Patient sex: M
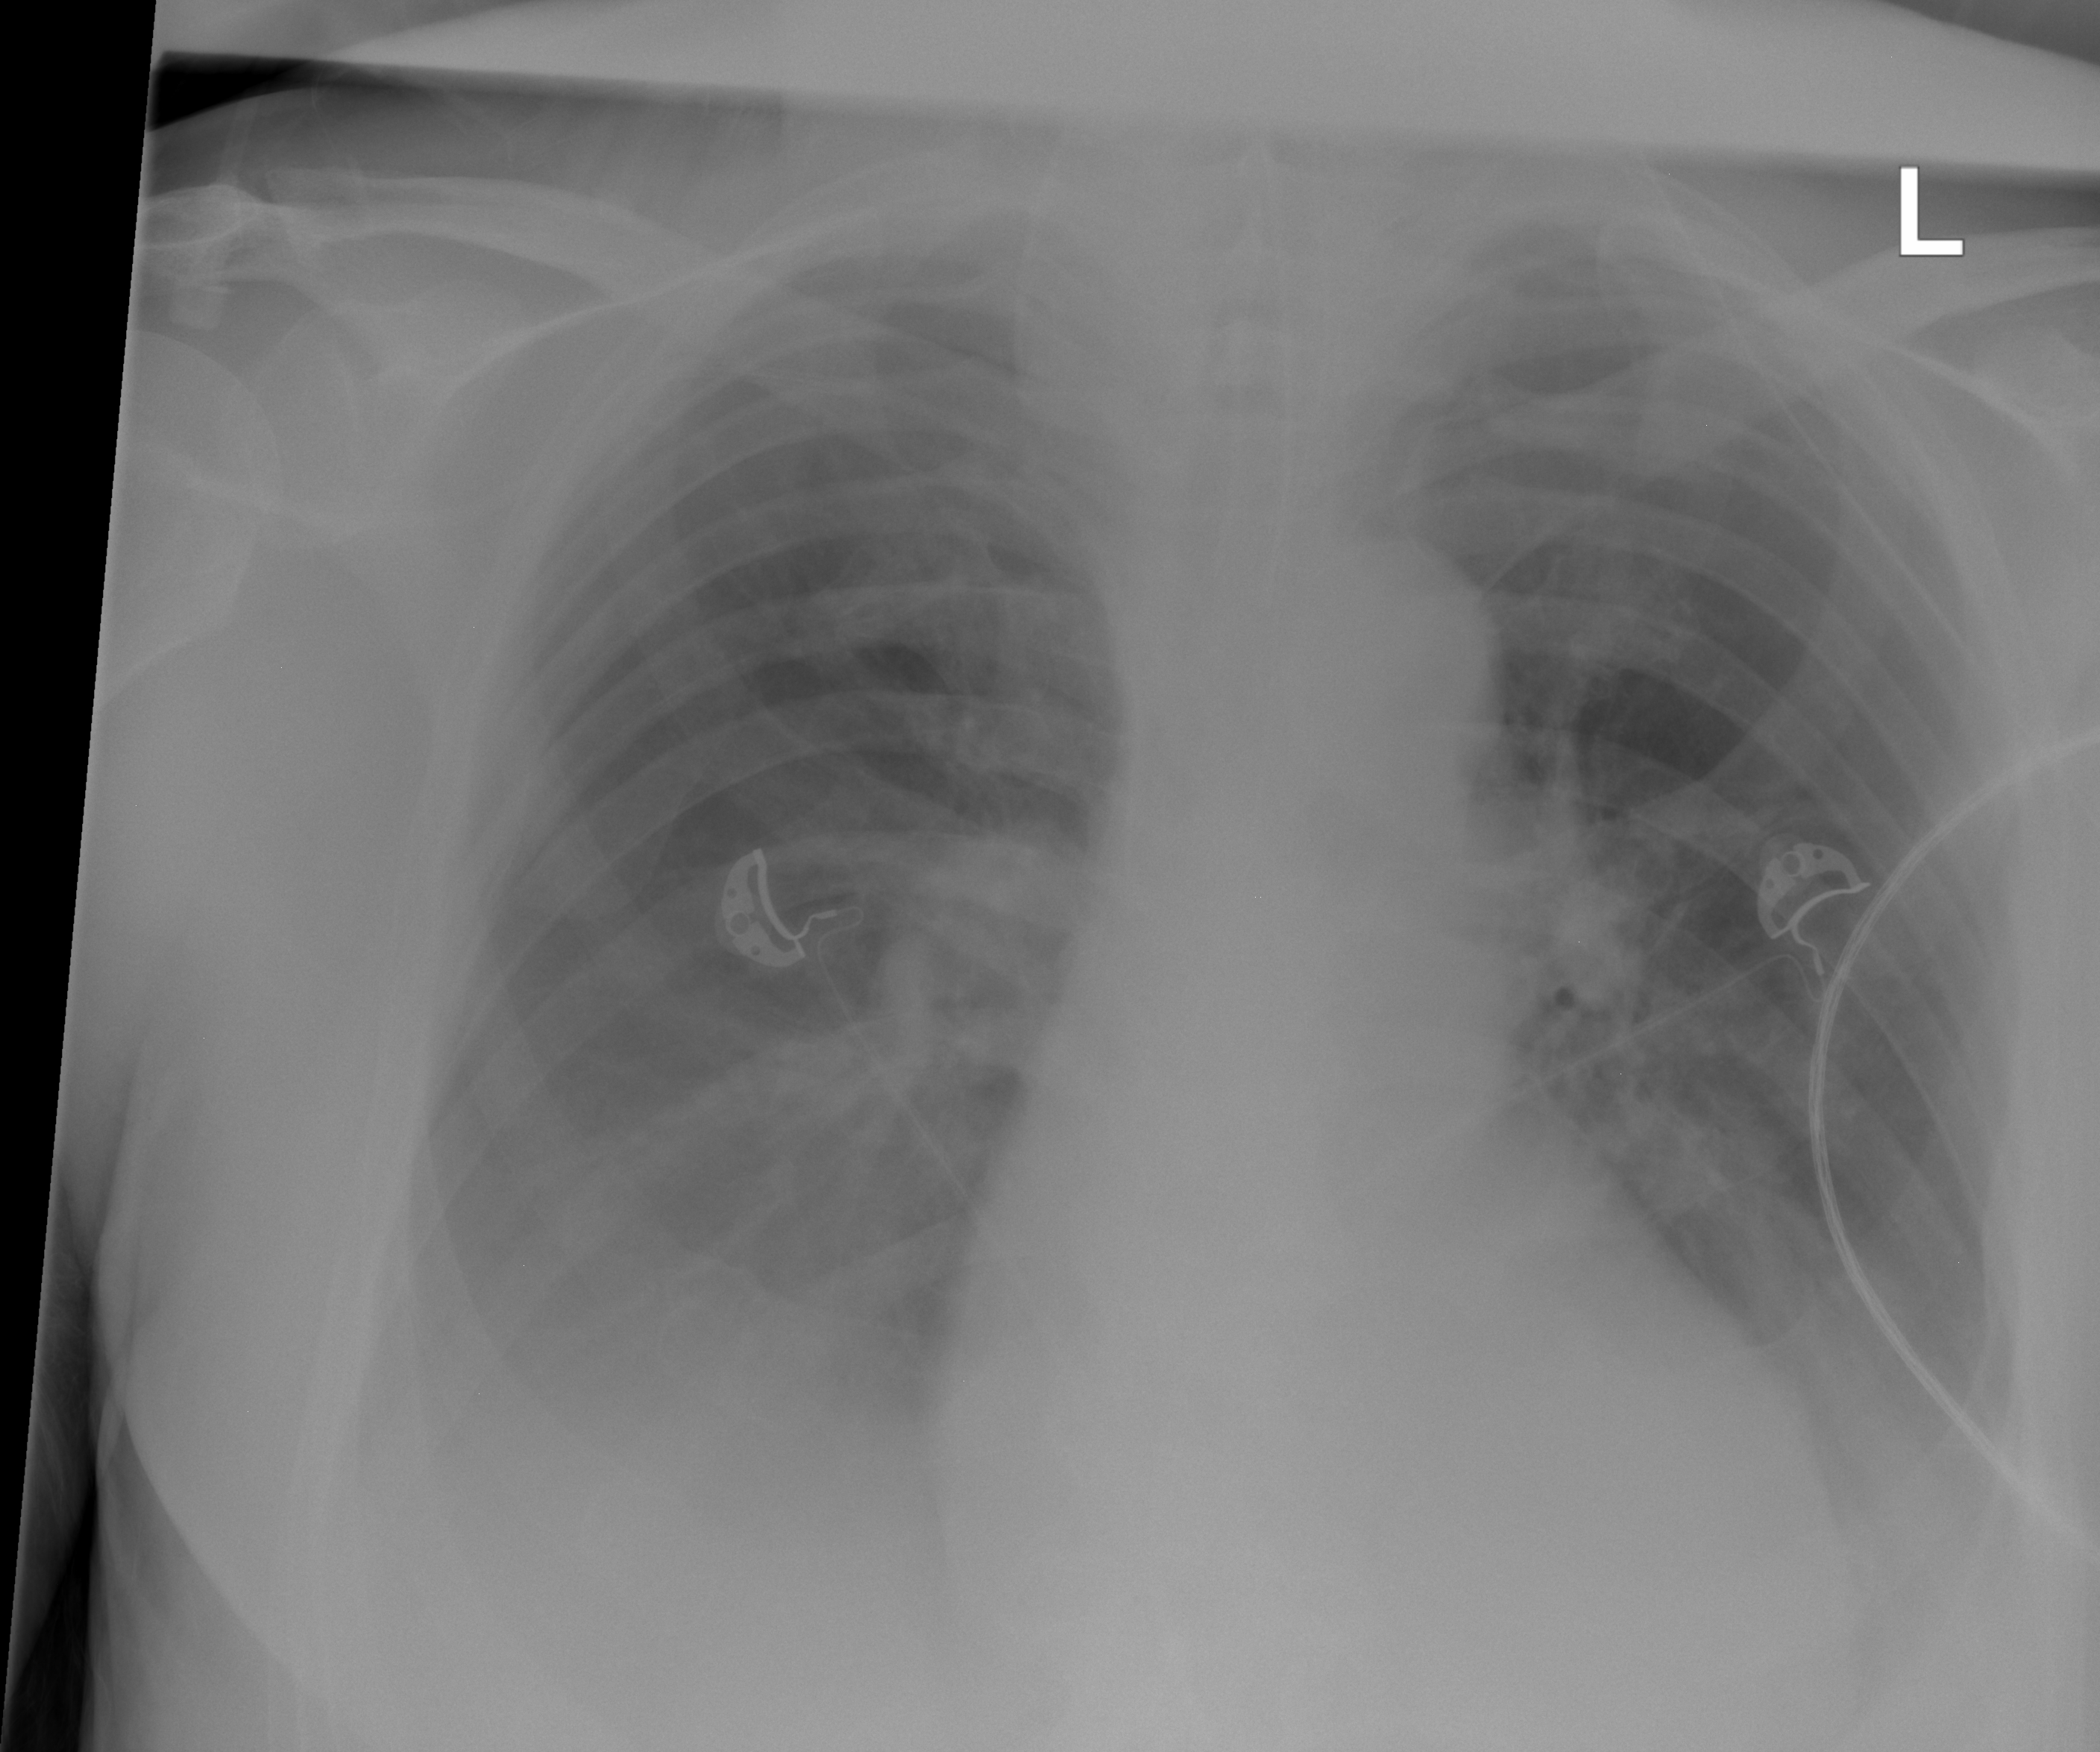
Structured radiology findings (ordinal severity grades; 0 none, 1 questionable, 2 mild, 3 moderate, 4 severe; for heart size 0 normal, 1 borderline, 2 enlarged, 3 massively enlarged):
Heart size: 0
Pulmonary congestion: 0
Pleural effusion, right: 2
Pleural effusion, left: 2
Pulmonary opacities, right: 1
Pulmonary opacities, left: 1
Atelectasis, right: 2
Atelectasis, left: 2